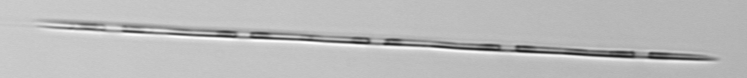
Label: Pseudo-nitzschia